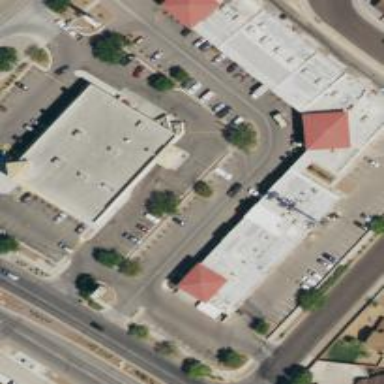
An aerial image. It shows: Pharmacy providing healthcare services.